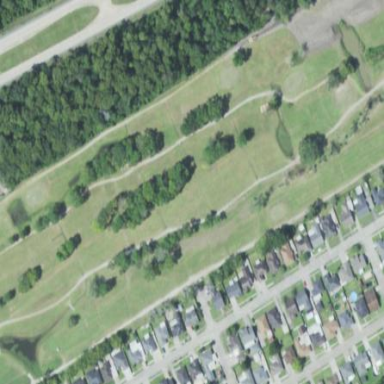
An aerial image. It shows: Golf course.